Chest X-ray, AP view. Patient: 51 years old, sex F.
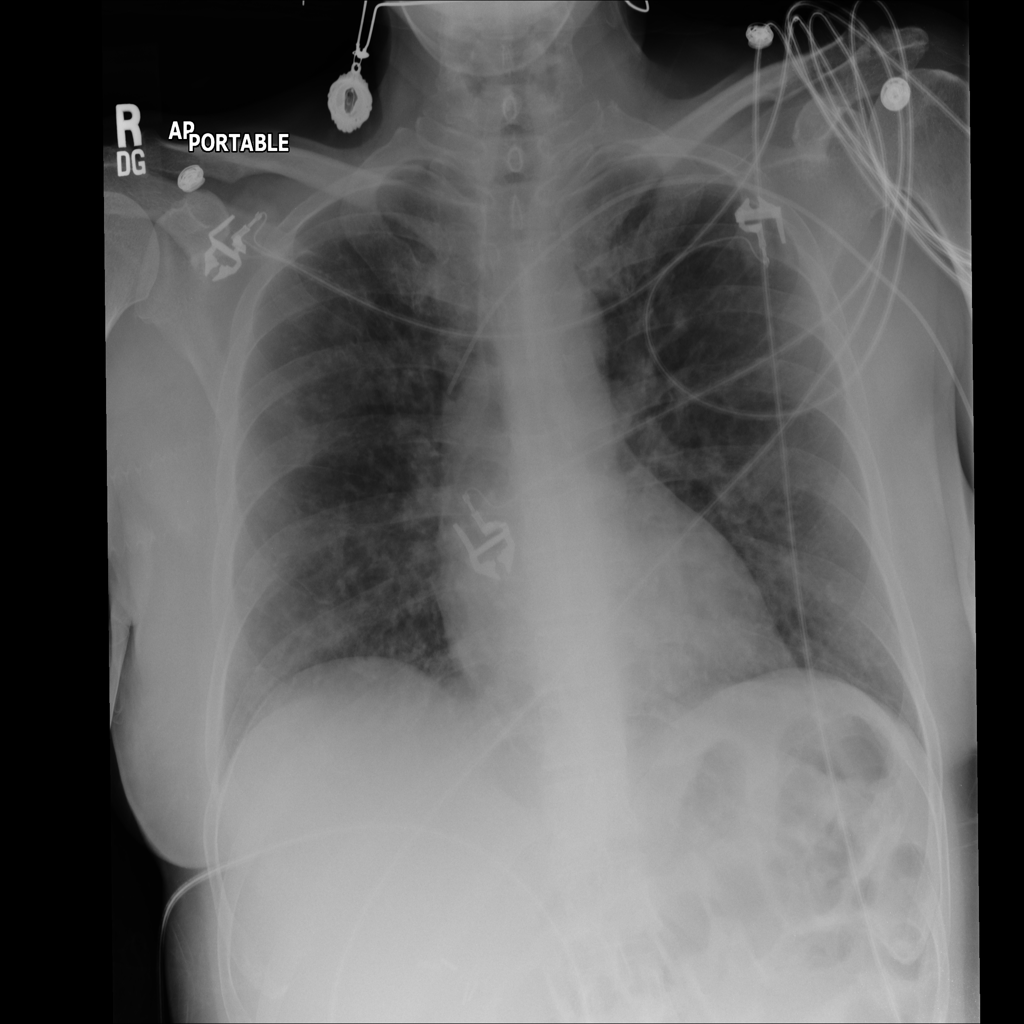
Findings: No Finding